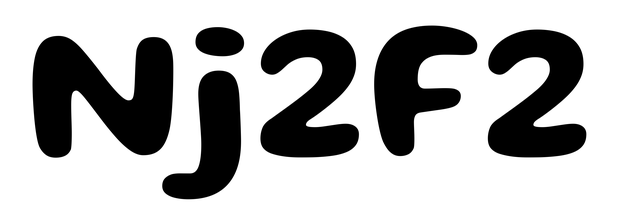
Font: Gluten_SemiBold